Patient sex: F
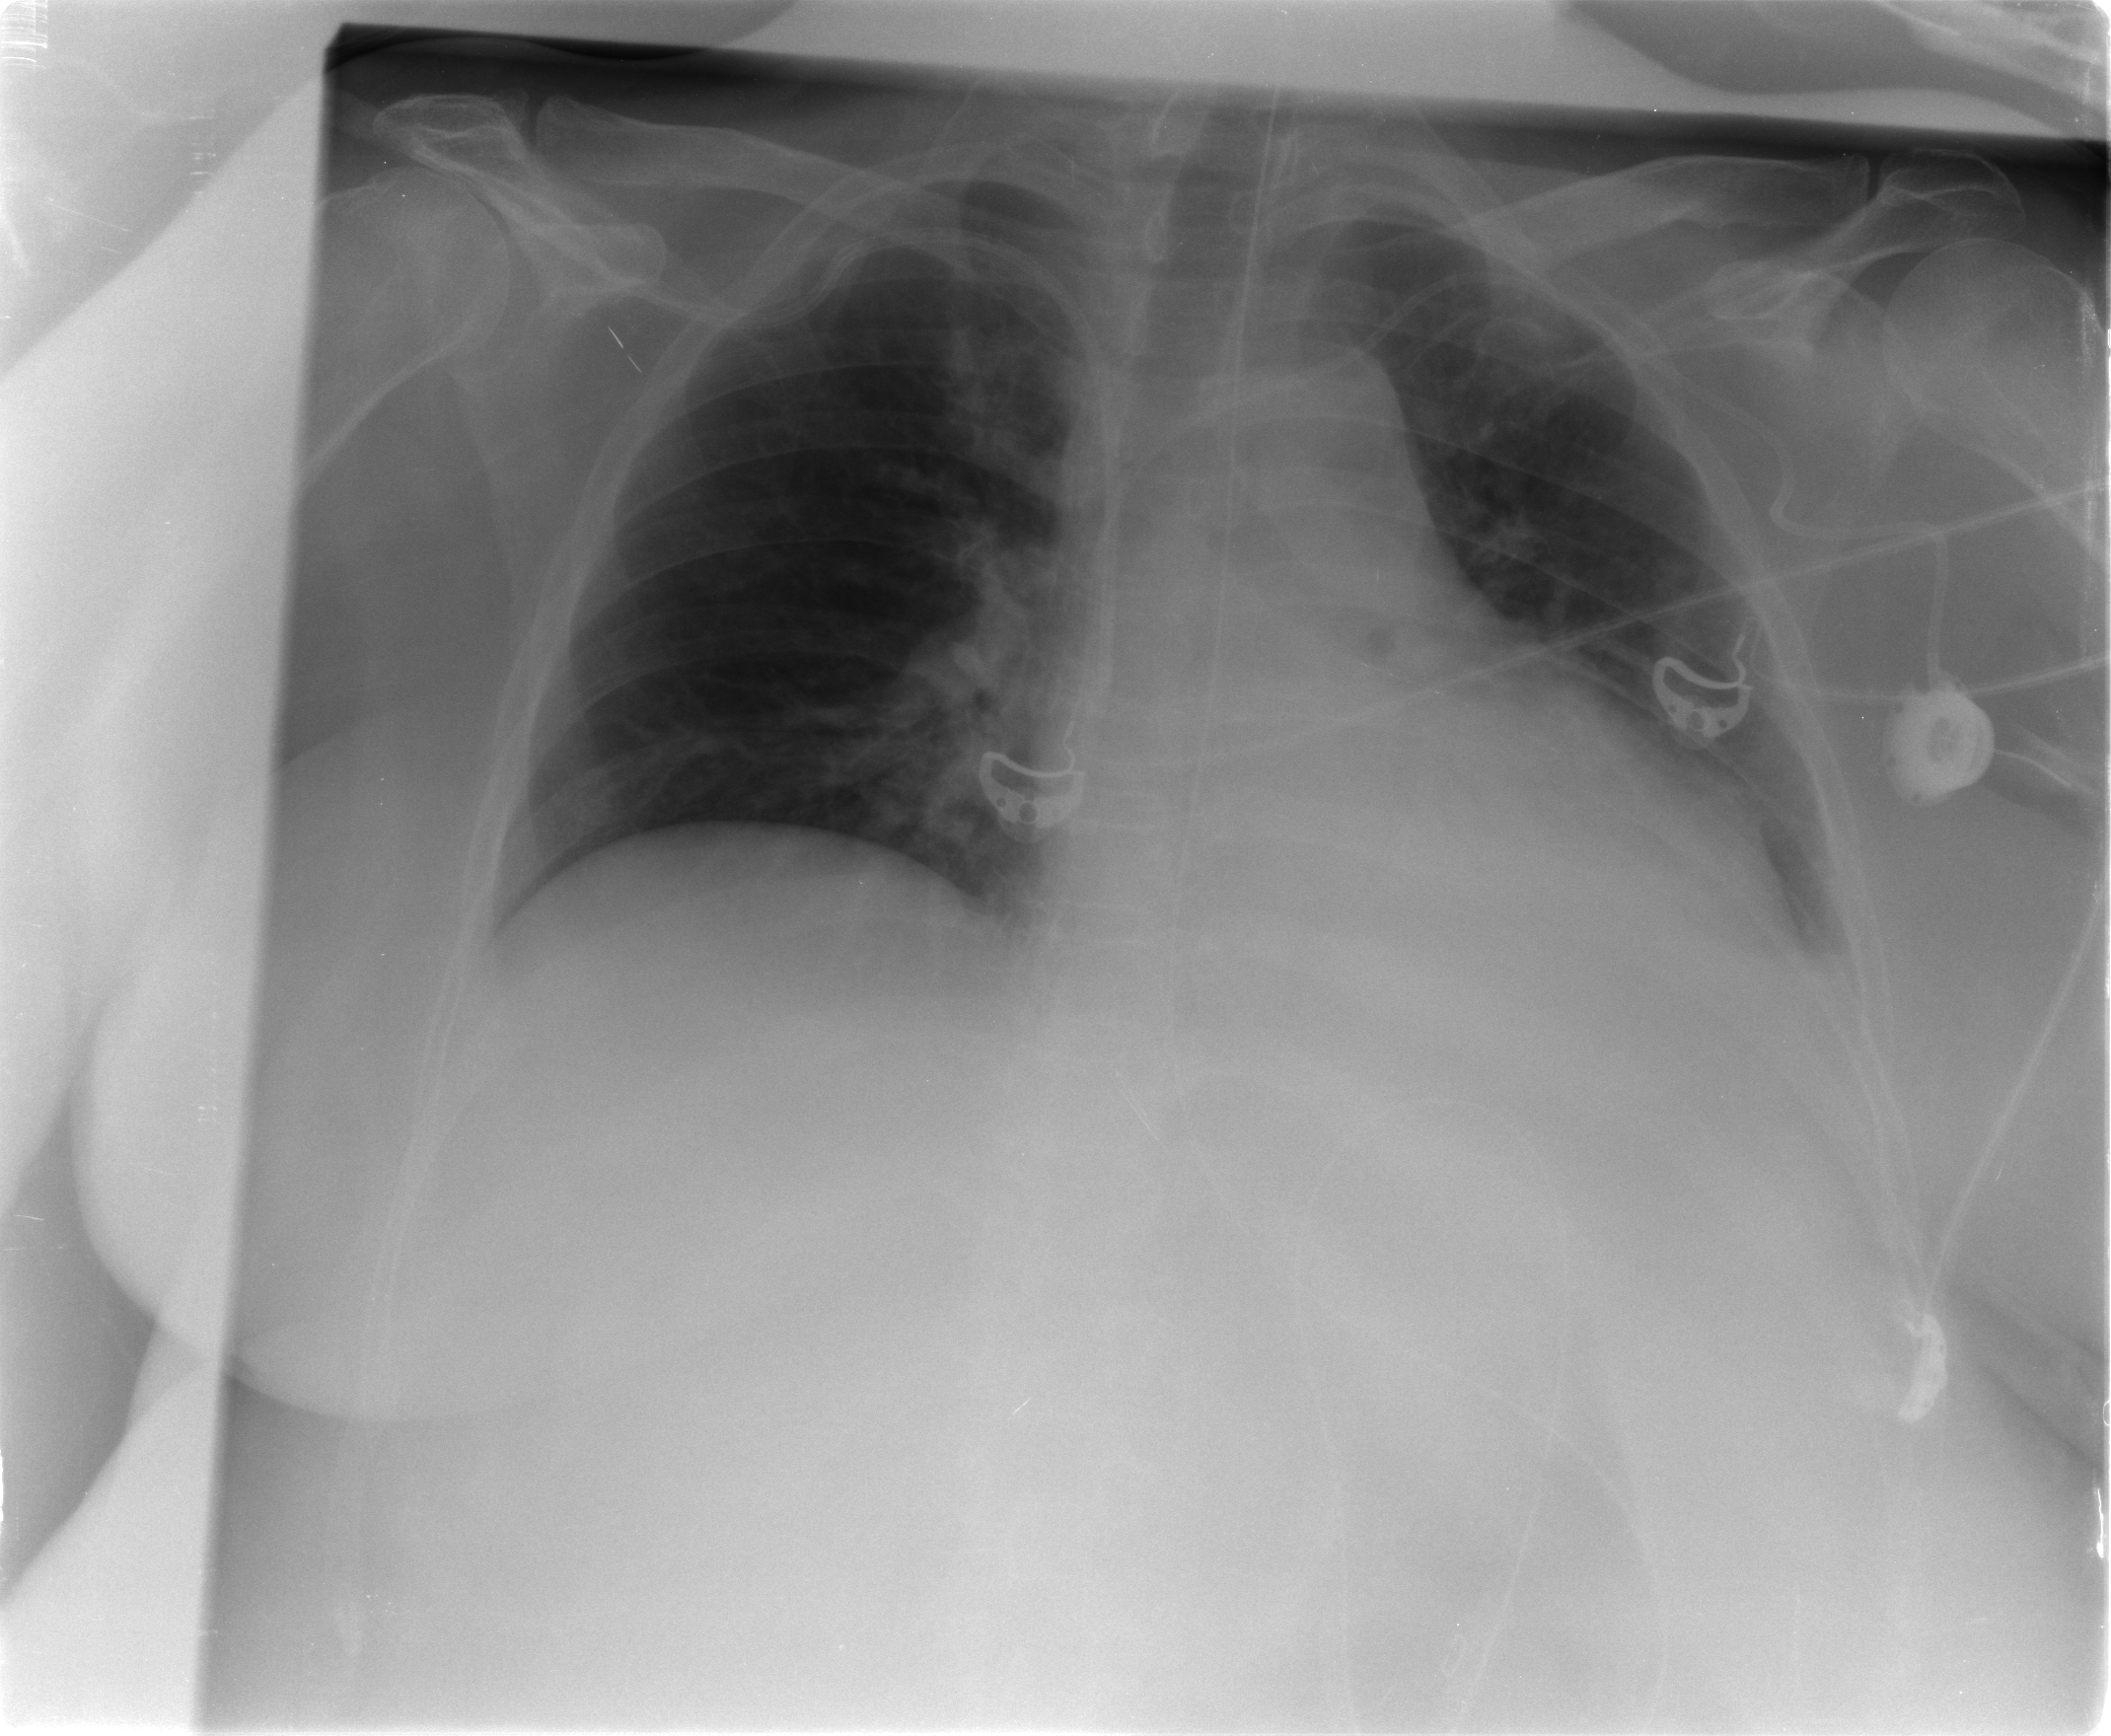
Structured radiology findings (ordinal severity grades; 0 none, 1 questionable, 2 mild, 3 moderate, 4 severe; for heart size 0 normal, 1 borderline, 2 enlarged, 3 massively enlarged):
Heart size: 1
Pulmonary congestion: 0
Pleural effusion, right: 0
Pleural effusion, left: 2
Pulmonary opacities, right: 0
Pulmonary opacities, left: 0
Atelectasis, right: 0
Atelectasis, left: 2